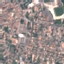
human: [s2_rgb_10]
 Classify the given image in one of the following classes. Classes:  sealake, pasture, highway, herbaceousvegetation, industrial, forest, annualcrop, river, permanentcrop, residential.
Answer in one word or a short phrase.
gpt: Residential